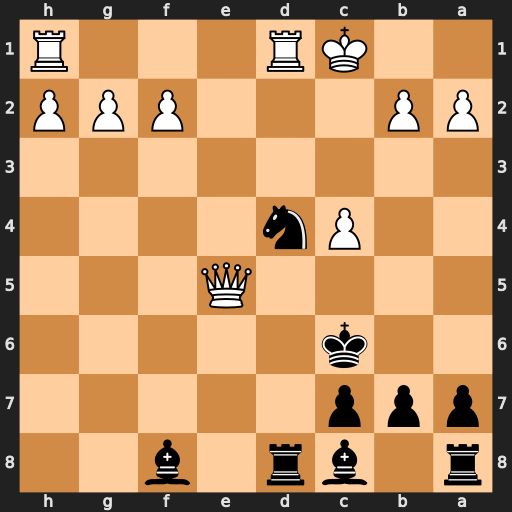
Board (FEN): r1br1b2/ppp5/2k5/4Q3/2Pn4/8/PP3PPP/2KR3R
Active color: b
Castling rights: -
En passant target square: -
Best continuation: Bh6+ Kb1 Bf5+ Qxf5 Nxf5